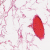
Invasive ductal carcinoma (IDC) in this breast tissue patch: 0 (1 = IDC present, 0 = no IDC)